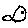
Label: fish